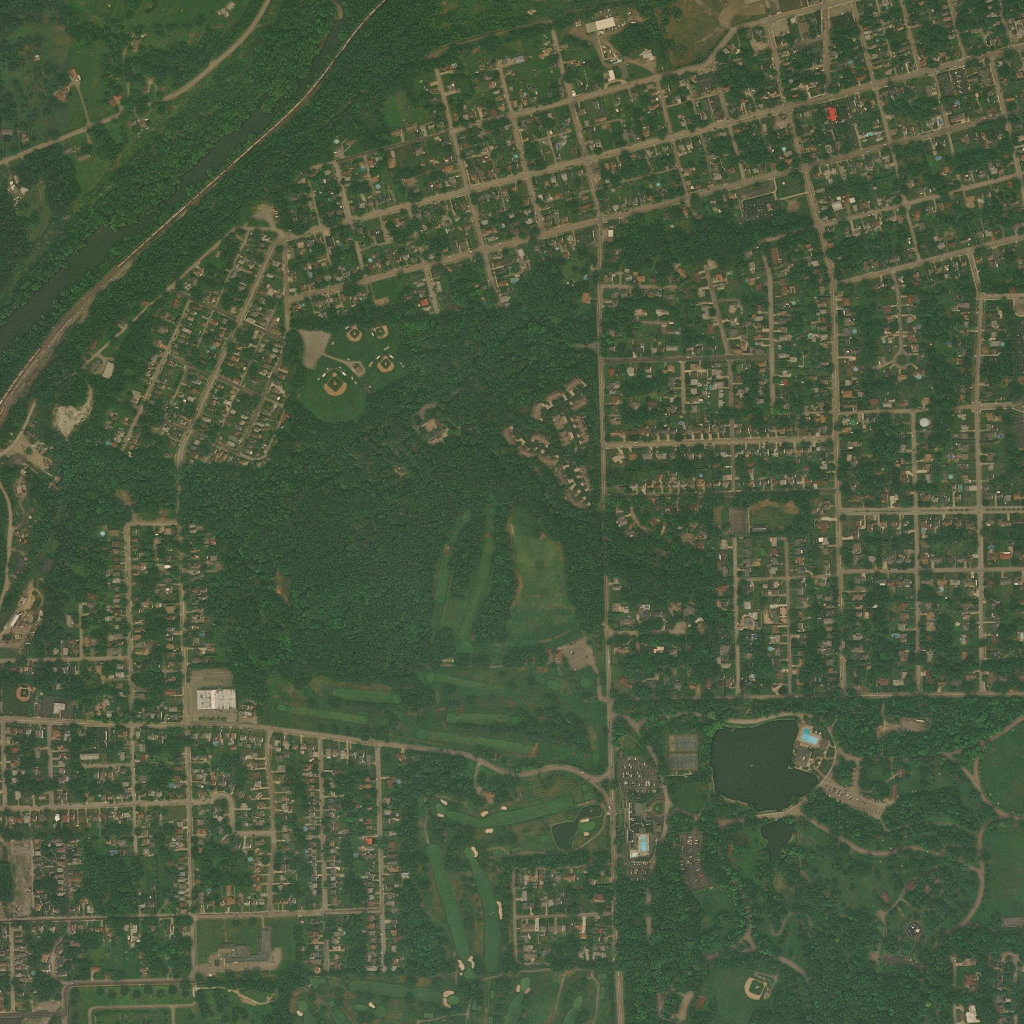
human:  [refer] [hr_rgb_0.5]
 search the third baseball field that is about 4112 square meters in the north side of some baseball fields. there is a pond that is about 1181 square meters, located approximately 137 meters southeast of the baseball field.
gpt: <box>[[35, 34, 40, 39, 0]]</box>